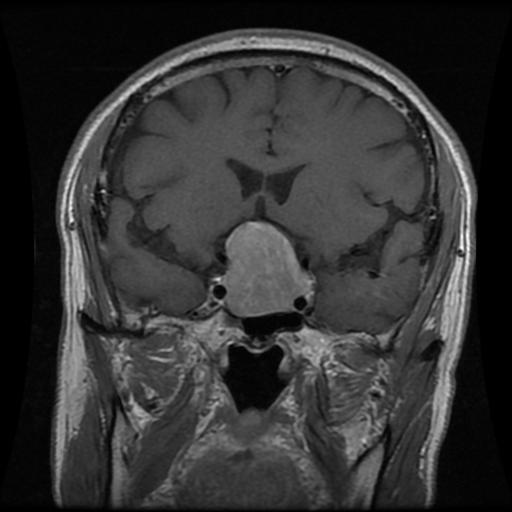
Label: pituitary